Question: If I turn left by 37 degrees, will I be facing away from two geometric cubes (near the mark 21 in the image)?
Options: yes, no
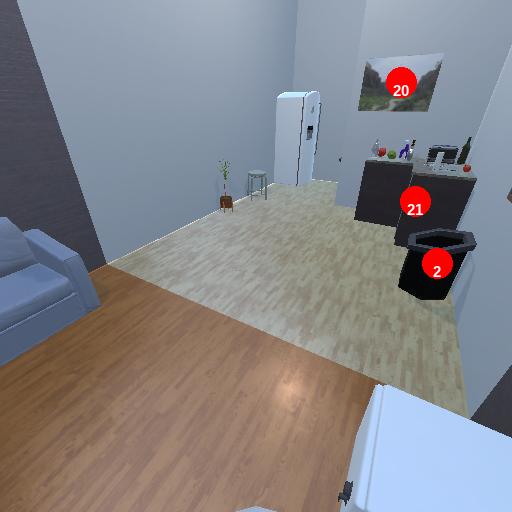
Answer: yes